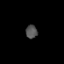
Tissue: prostate
Cell type: T cells
Senescence score: 0.722
Nuclear area (px): 152
Mean DAPI intensity: 81.329